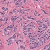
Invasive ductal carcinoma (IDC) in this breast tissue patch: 1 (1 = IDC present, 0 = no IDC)